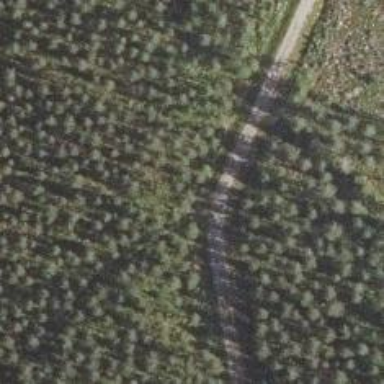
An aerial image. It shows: Simple road.